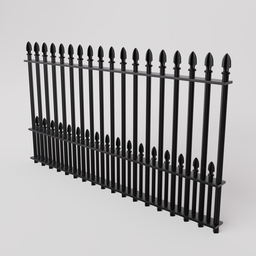
Label: architecture